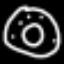
Label: donut